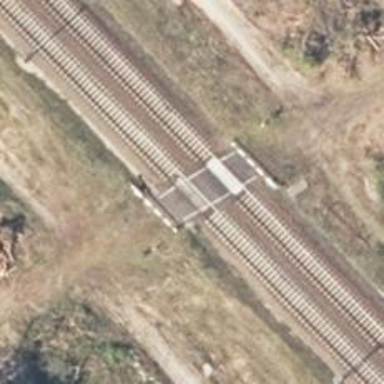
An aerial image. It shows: Level crossing with full barrier and saltire markings.